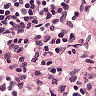
Metastatic tissue present: no